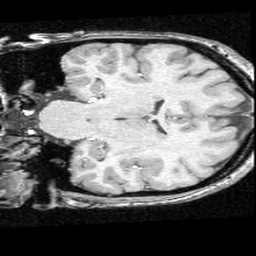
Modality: T1w
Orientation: coronal
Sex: female
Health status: ill
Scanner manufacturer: ge
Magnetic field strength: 1.5 T
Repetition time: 21 s
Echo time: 0.008 s